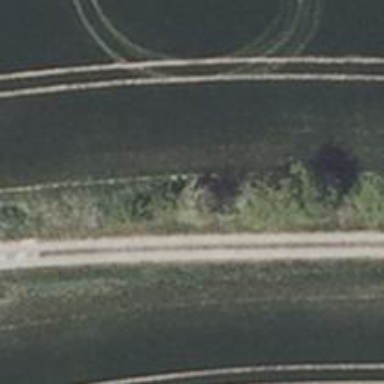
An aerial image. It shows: Row of deciduous broadleaved trees.